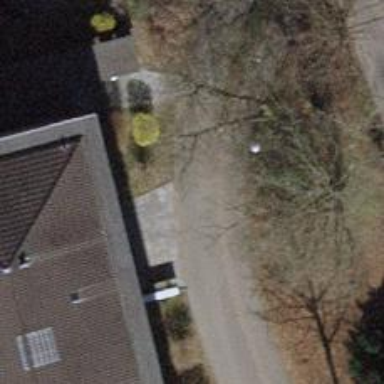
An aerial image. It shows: Asphalt path.